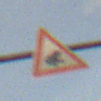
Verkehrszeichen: AmphibienwanderungLinks
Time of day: SunriseSunset
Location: Outdoor (Nature)
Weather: PartlyCloudy
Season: NotSpecified
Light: Natural